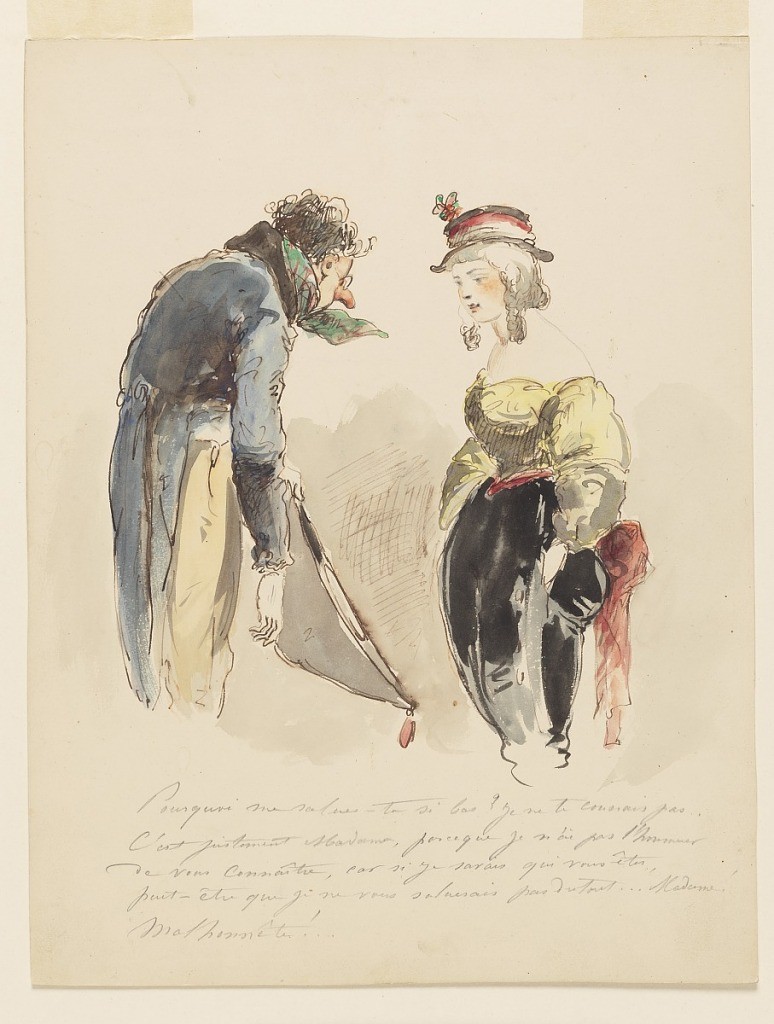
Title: The Salutation at the Masquerade
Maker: Edouard de Beaumont, French, 1821 - 1888
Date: ca. 1860
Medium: Pen and ink, brush and watercolor on bristol board
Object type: Drawing
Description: Vertical rectangle. Two figures engaged in conversation. Woman at right in a hat with red and green trimming, wearing a yellow blouse and black bloomers, is being addressed by a man in Directoire costume with a long red nose. Pen and ink transcription below.